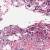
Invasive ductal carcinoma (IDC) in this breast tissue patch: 0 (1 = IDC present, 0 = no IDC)